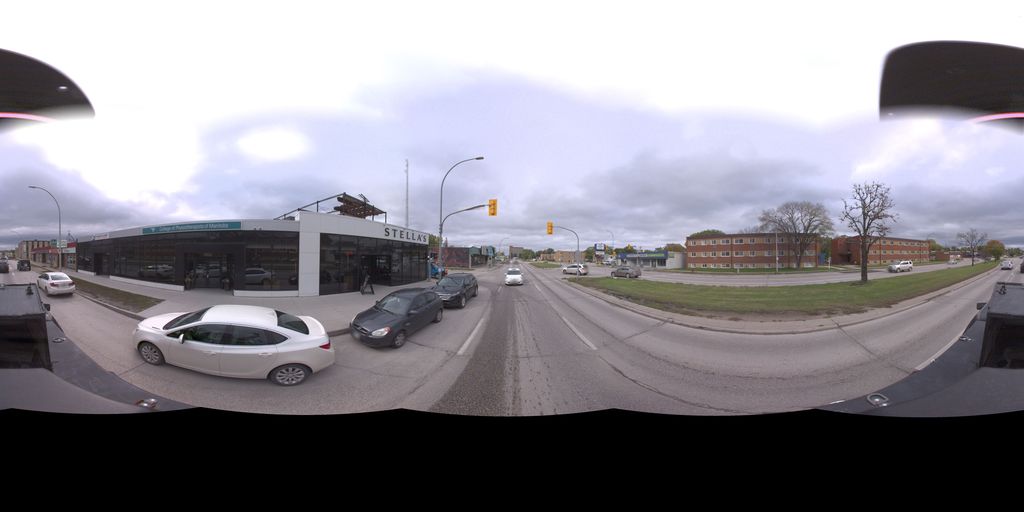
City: winnipeg